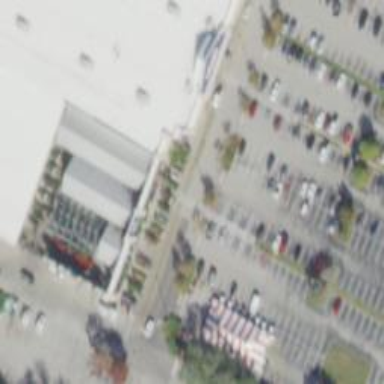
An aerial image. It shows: Parking space is available.